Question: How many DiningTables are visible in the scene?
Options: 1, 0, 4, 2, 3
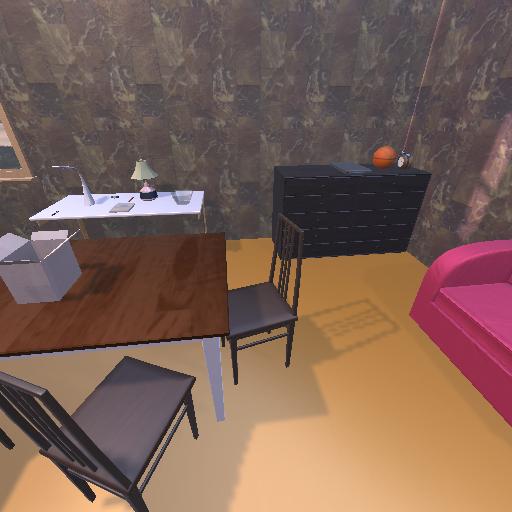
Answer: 1